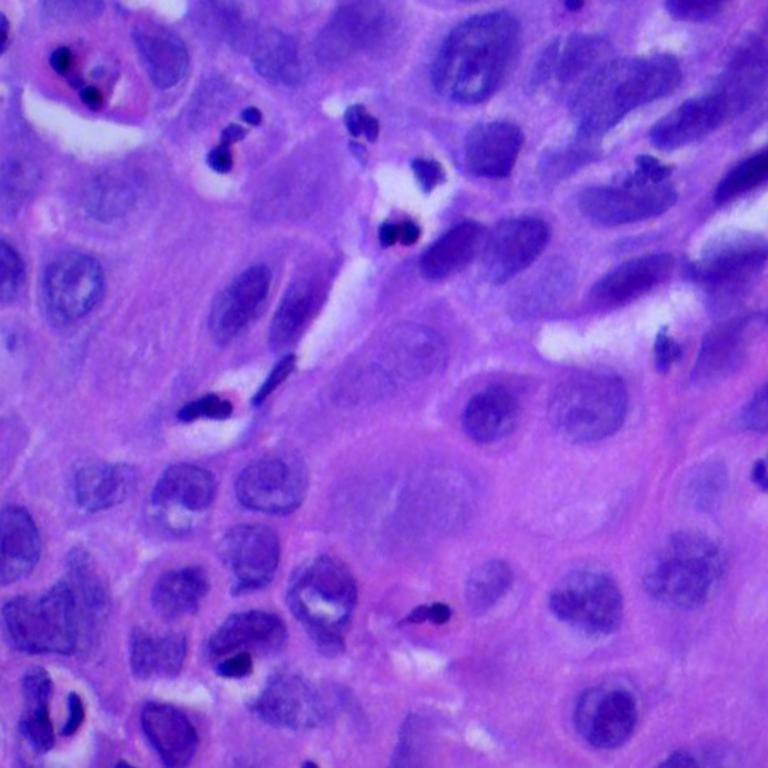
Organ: lung
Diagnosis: squamous carcinomas